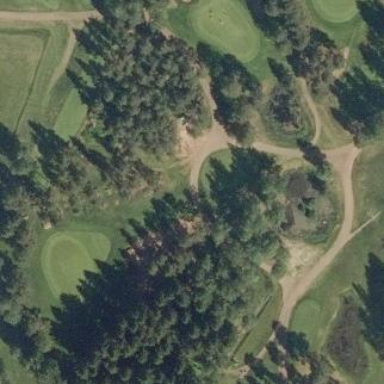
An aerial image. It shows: Golf fairway surrounded by grass.